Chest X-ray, AP view. Patient: 66 years old, sex F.
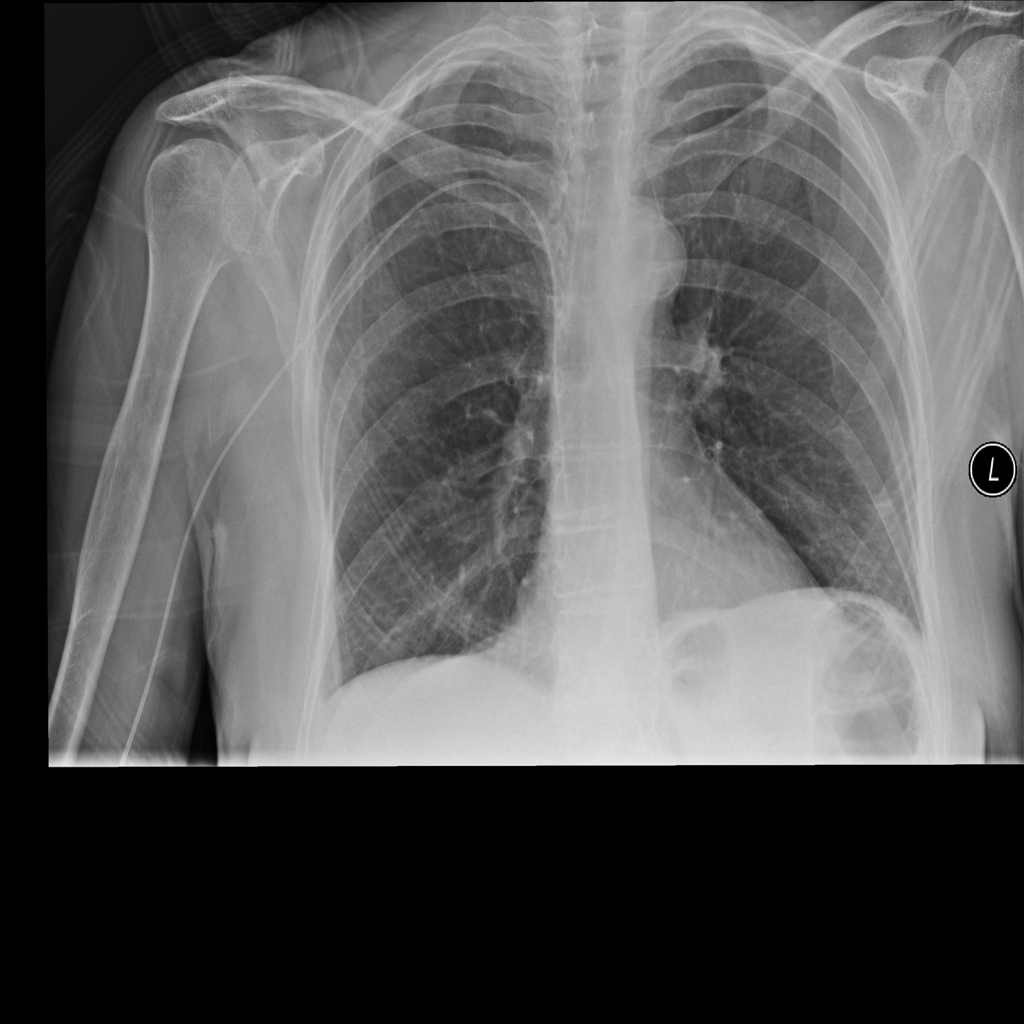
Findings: No Finding